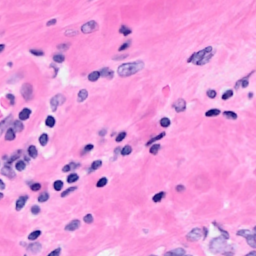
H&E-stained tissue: Breast